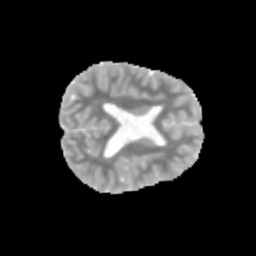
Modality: MD
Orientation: axial
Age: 11
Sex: male
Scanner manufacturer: siemens
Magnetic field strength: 3 T
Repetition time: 3.8 s
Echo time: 0.07 s